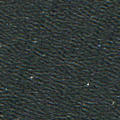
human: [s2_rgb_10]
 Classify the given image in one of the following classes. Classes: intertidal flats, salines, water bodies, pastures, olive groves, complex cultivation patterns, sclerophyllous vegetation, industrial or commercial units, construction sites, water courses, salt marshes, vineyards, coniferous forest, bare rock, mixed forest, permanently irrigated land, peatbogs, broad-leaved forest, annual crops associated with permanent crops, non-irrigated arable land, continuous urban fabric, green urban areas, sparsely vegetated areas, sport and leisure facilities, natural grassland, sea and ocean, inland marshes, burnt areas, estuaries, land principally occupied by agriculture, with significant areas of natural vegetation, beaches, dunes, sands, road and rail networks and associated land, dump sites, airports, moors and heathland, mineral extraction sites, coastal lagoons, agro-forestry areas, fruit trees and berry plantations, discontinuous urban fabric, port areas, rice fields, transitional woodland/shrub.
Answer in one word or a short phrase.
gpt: sea and ocean